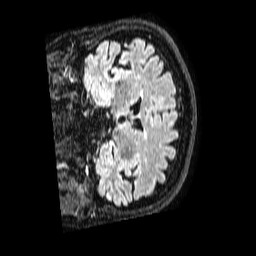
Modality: FLAIR
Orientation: coronal
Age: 72
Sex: female
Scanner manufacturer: philips
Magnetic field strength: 1.5 T
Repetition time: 4.8 s
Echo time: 0.3 s